Question: Count the number of objects in the diagram.
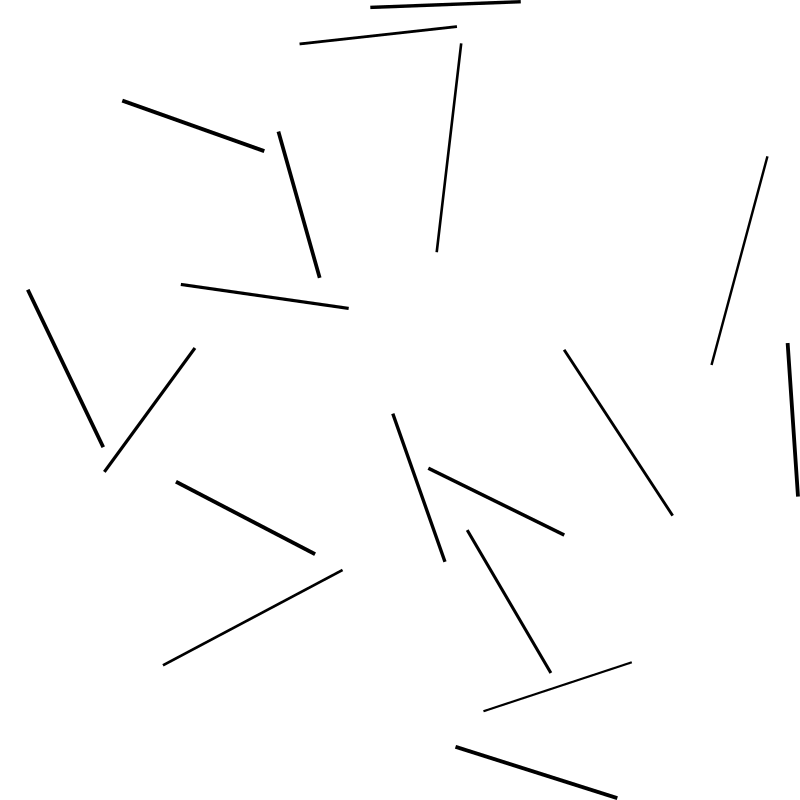
Answer: 18